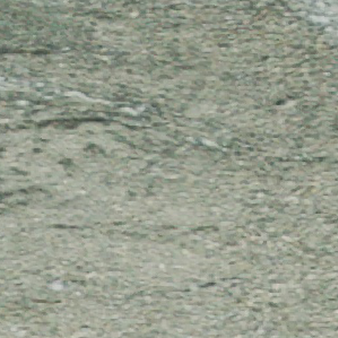
Label: other